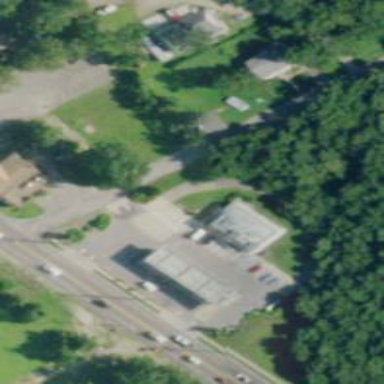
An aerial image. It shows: Convenience shop.